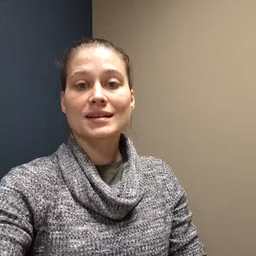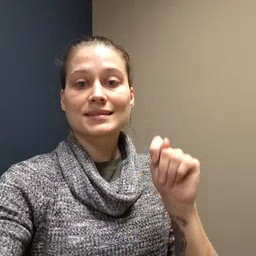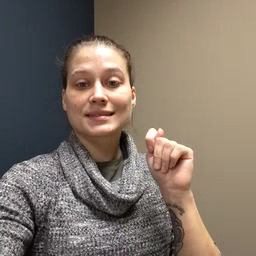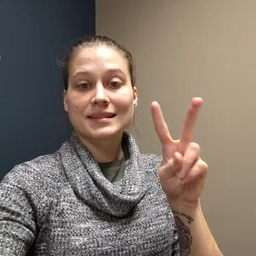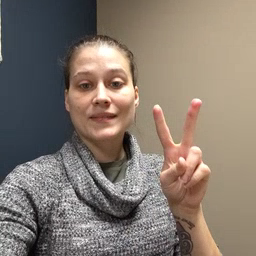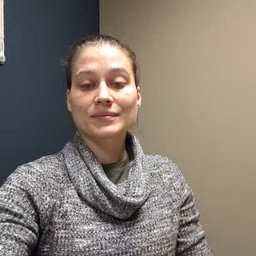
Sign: TV